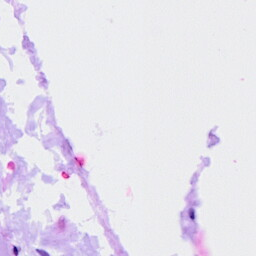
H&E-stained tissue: Ovarian